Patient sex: M
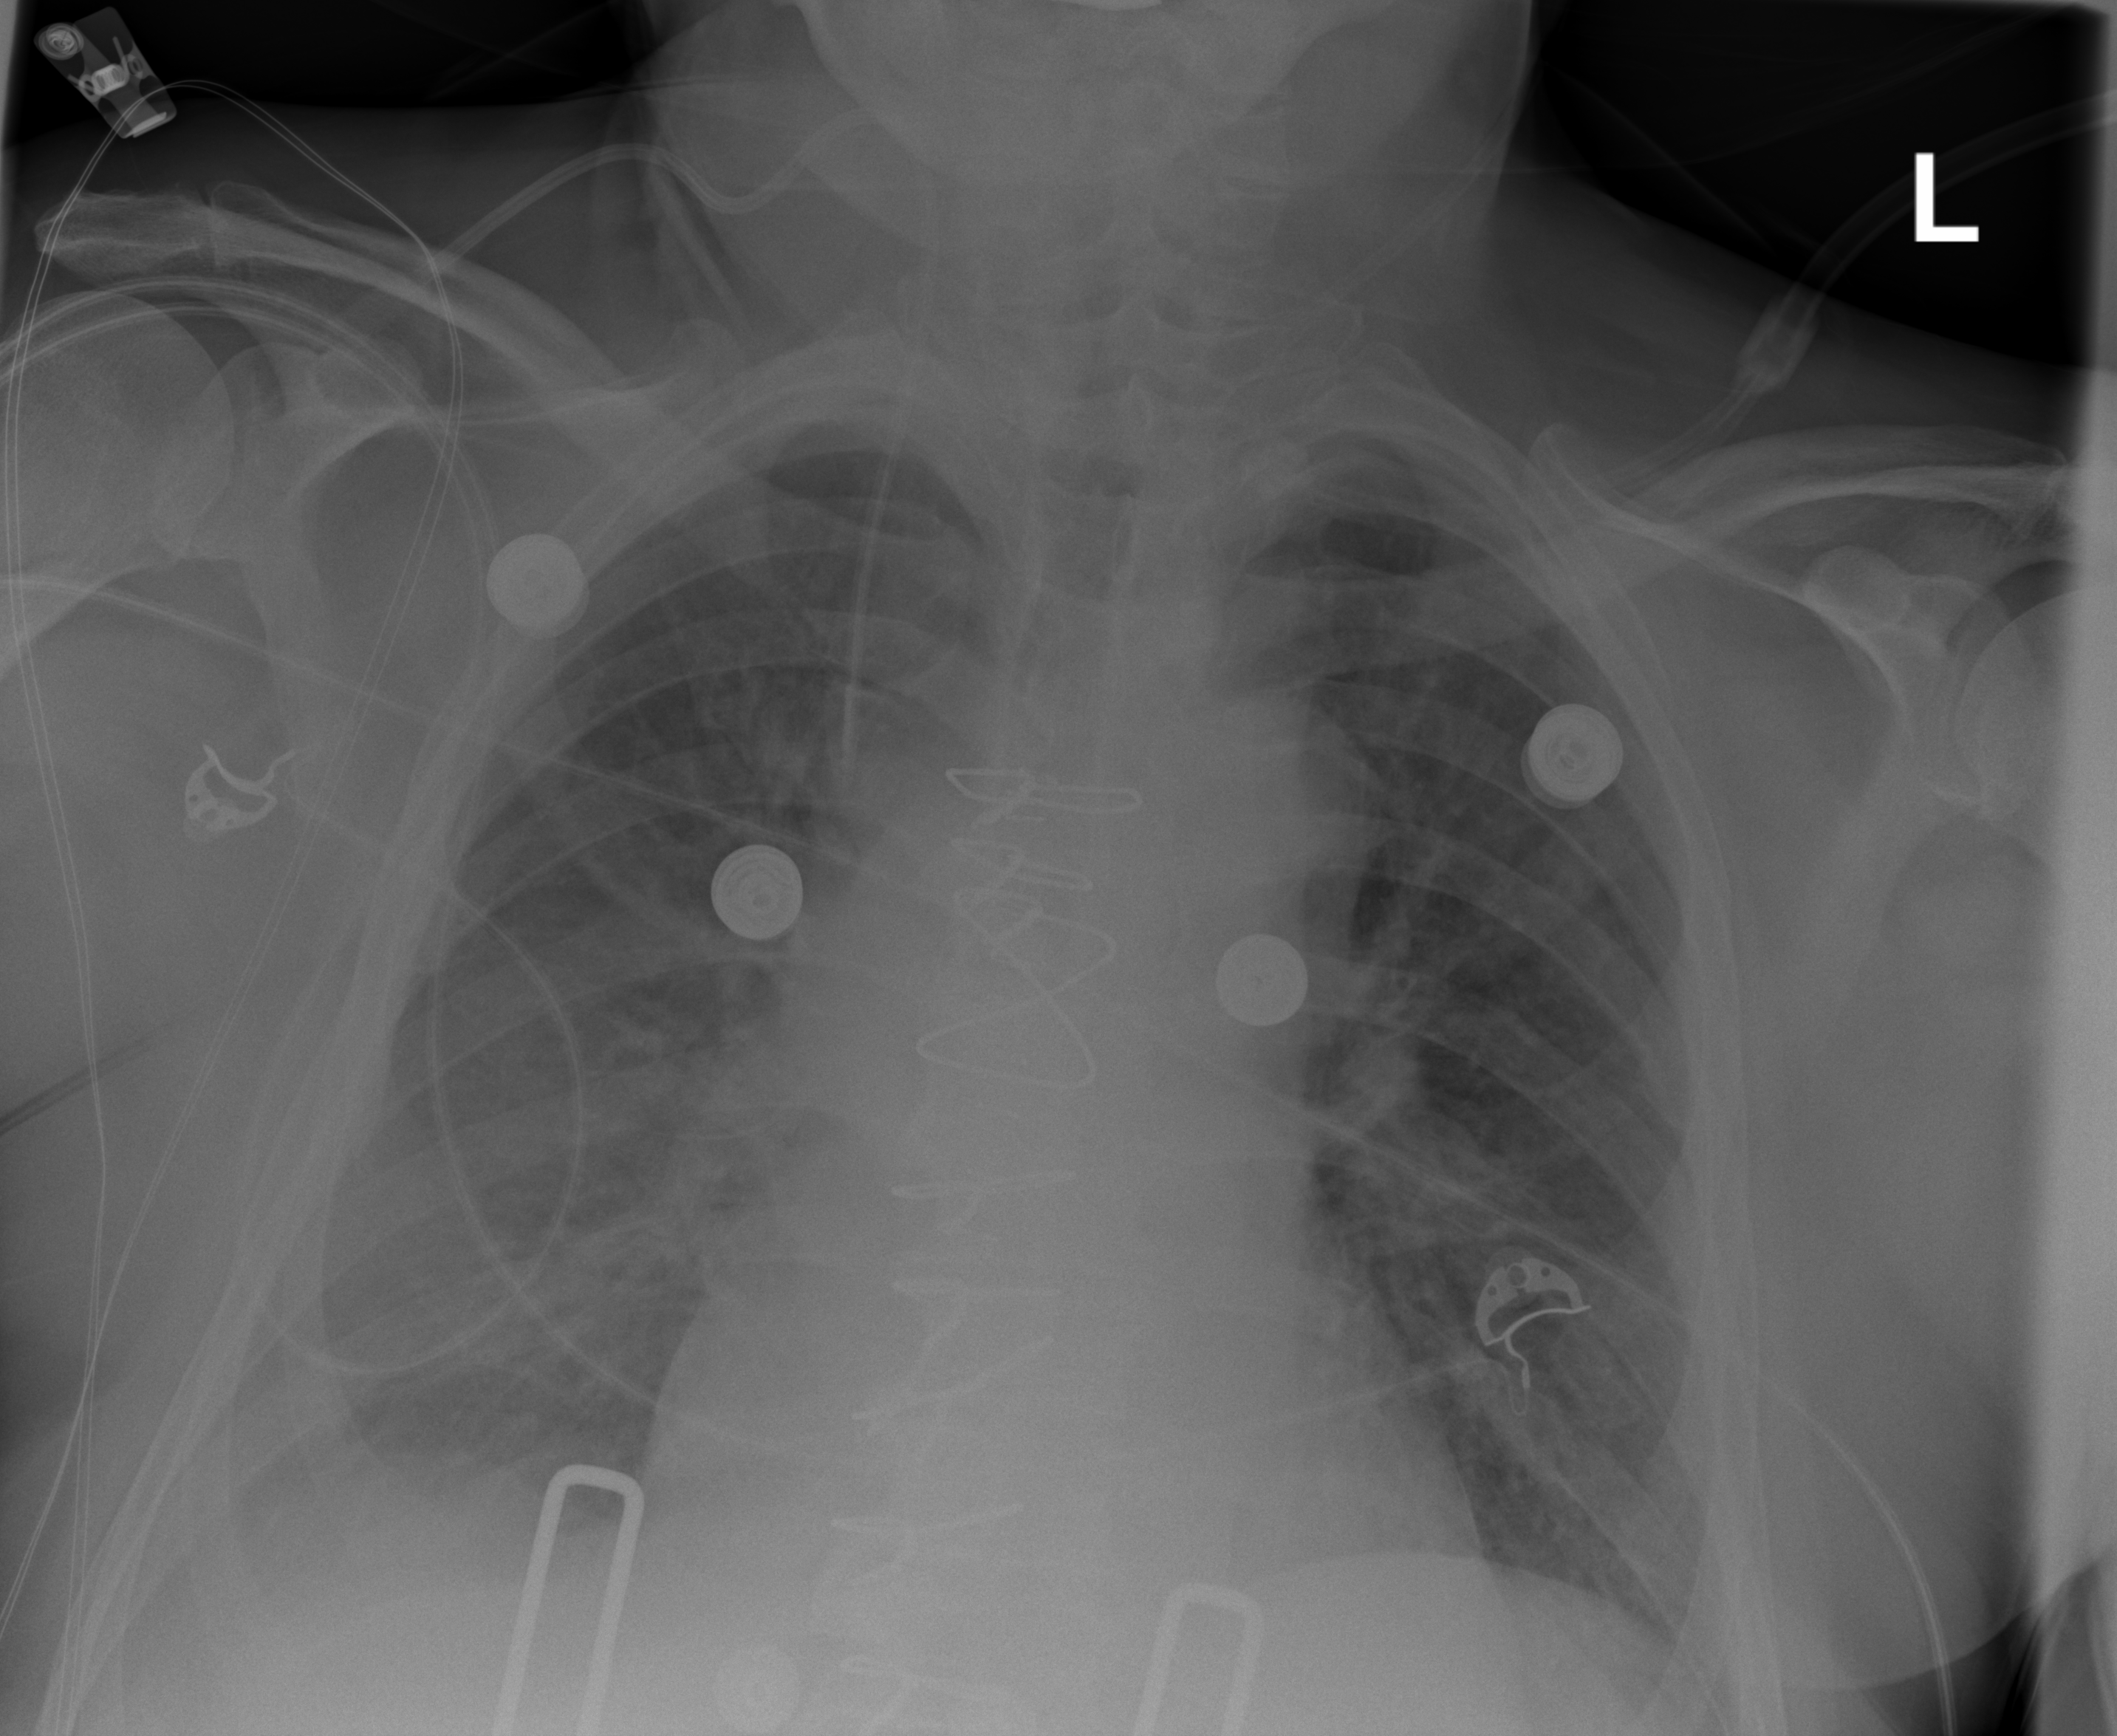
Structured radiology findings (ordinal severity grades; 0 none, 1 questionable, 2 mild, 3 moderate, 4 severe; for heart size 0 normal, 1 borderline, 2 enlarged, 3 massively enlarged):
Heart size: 2
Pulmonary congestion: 2
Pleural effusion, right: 2
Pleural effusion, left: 0
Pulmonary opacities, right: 2
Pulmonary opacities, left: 2
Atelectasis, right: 0
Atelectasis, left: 0